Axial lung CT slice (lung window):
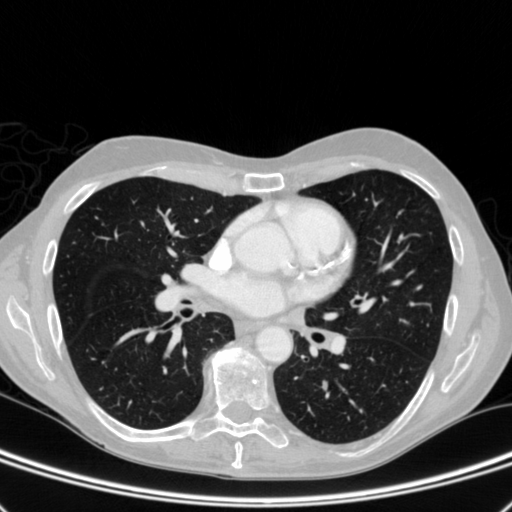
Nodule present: no